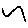
Label: zigzag